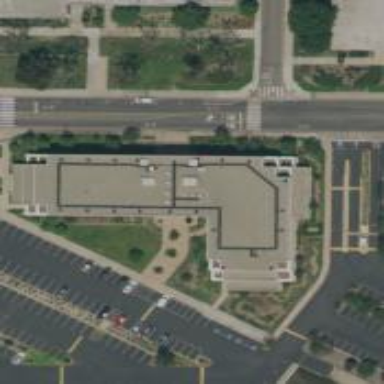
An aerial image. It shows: Commercial building.